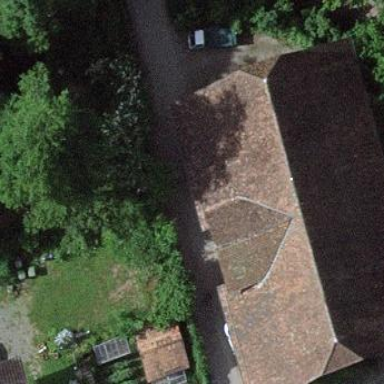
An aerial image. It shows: Half-hipped roof building.